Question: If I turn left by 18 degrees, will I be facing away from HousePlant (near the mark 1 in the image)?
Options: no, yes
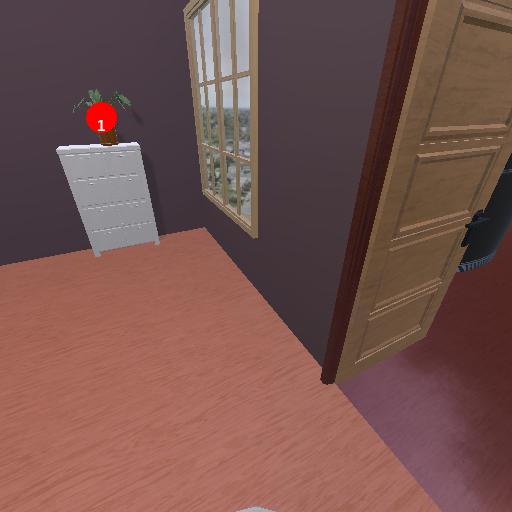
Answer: no